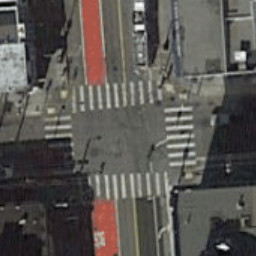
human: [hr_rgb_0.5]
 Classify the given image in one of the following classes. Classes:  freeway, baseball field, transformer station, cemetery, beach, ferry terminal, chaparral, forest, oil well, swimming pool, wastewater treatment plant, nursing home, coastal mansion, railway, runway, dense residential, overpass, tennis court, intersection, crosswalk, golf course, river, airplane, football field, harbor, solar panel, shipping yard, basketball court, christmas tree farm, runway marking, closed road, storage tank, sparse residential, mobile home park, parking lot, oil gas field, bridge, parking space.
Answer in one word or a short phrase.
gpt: crosswalk